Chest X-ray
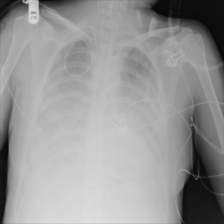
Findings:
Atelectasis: negative
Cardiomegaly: negative
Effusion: positive
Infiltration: positive
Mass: negative
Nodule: negative
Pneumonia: positive
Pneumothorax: negative
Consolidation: negative
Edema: positive
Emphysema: negative
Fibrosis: negative
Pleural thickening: negative
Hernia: negative